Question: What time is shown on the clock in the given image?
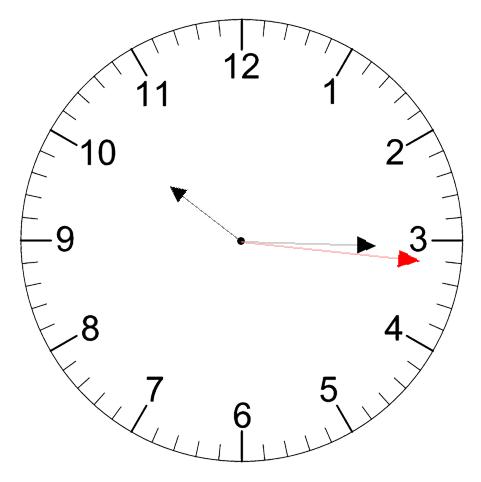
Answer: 10:15:16